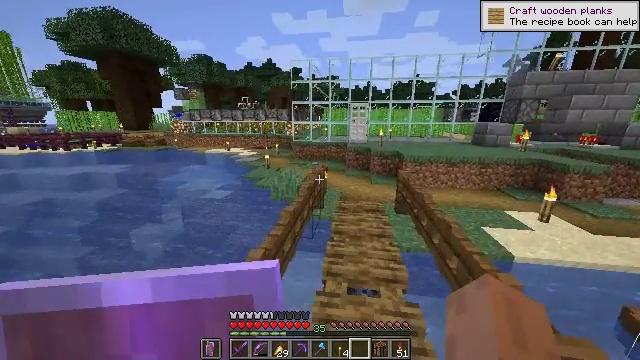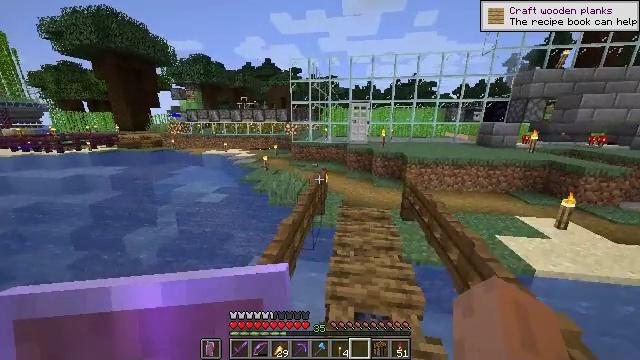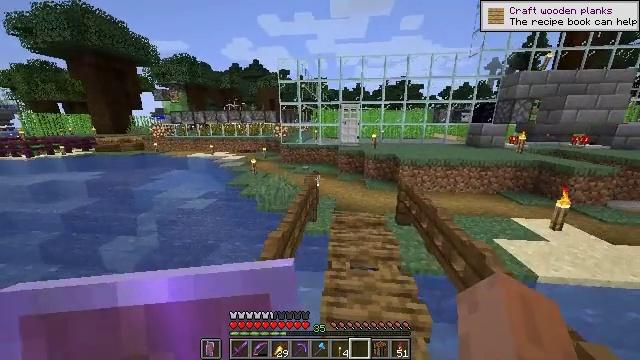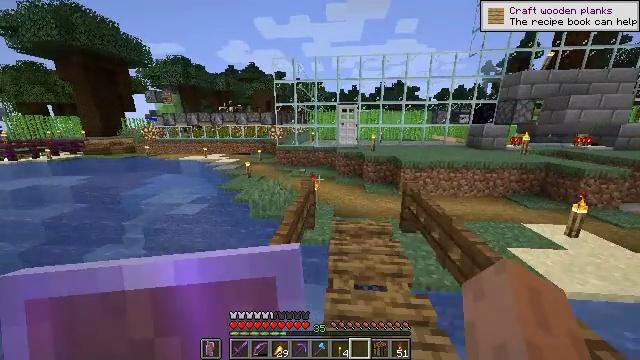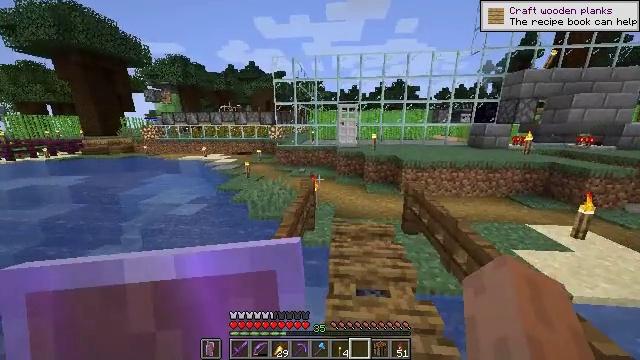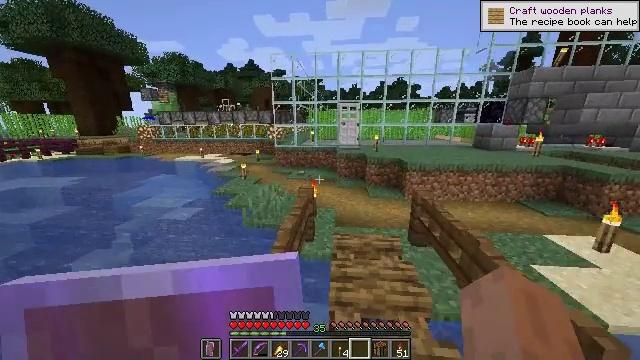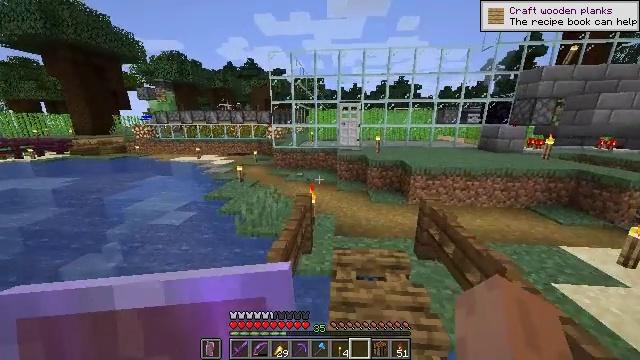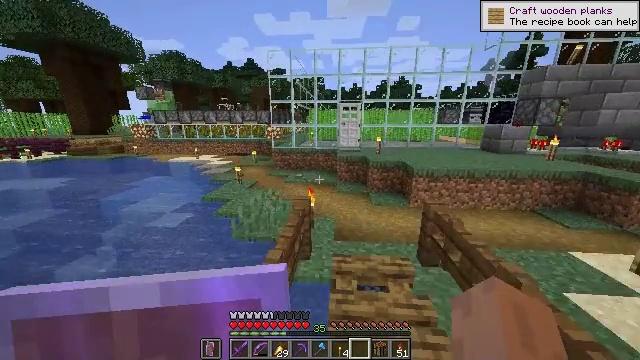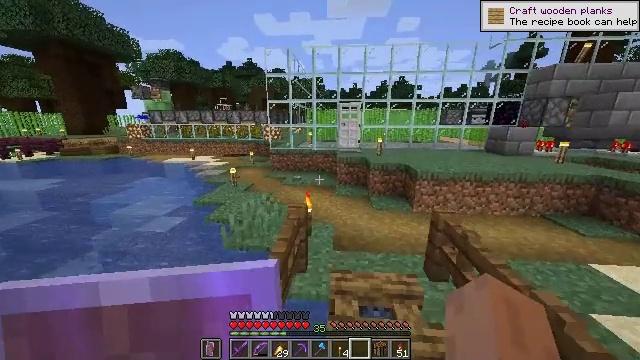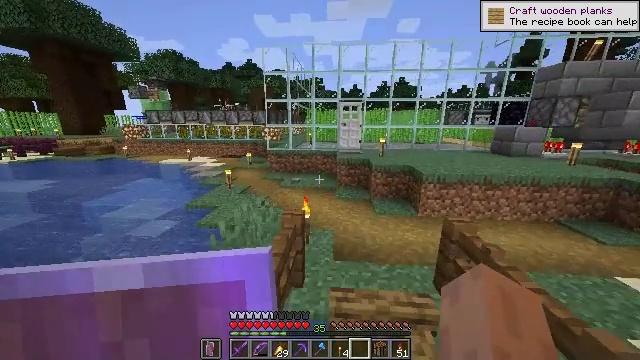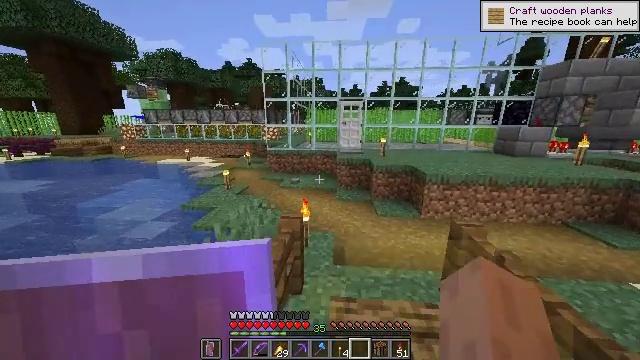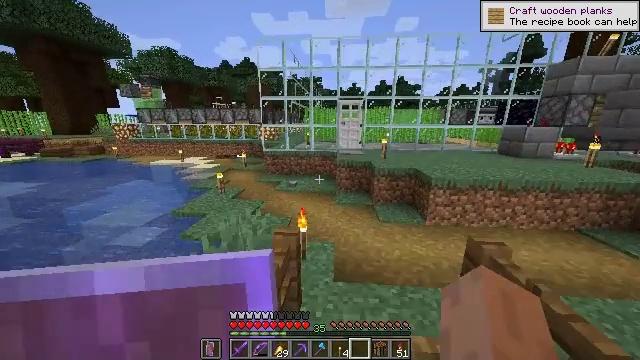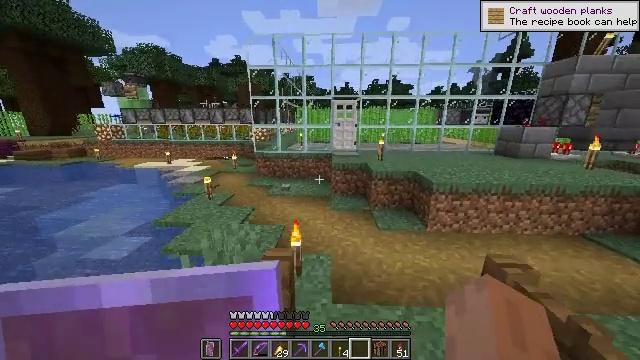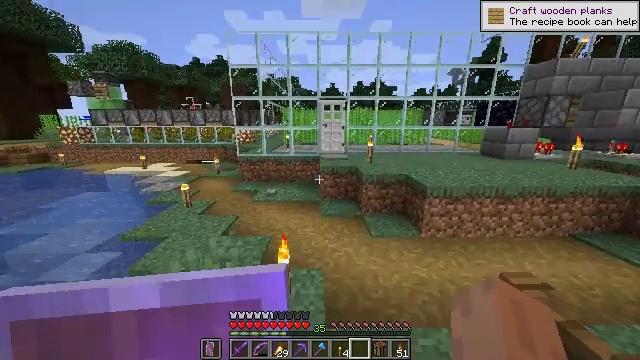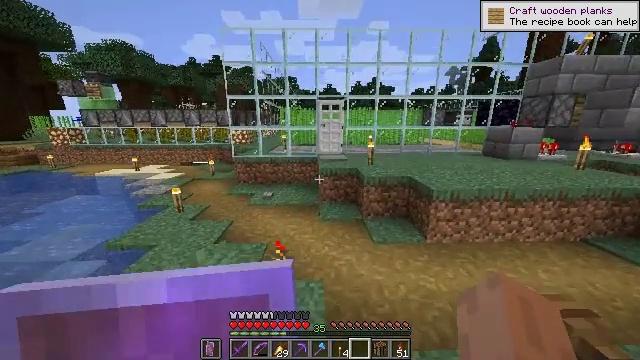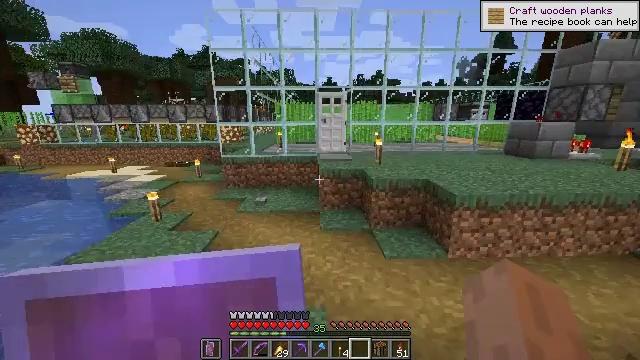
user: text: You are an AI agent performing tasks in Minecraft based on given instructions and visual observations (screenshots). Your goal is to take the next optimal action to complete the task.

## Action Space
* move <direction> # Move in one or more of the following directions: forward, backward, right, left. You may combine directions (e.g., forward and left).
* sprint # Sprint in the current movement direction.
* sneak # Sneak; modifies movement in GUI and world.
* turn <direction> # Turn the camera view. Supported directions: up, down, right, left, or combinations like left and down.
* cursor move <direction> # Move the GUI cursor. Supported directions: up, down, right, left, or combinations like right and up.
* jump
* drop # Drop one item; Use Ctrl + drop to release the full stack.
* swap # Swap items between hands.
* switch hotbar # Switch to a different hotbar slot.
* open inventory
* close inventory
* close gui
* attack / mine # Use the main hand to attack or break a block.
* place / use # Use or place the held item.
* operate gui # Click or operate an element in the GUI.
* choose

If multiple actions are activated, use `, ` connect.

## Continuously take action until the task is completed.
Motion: motion action
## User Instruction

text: Gather materials by mining the weeping vines plant.
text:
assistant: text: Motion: move forward, sprint
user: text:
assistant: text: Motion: move forward, sprint, turn right
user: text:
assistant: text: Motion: move forward, sprint
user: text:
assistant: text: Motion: move forward, sprint
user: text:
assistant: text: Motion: move forward, sprint
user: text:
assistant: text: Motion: move forward, sprint
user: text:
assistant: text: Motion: move forward, sprint
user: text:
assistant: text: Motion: move forward, sprint
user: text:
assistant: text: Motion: move forward, sprint
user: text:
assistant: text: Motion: move forward, sprint
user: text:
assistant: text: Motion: move forward, sprint
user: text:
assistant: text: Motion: move forward, sprint, turn right
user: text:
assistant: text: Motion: move forward, sprint, turn right
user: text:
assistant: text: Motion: move forward, sprint
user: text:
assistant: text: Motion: move forward, sprint
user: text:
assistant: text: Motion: move forward, sprint
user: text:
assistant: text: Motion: move forward, sprint
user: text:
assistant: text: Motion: move forward, sprint, turn right
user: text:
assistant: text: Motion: move forward, sprint, turn right
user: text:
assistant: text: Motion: move forward, sprint, turn right
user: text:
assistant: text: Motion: move forward, sprint, turn right
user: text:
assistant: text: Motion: move forward, sprint, turn right
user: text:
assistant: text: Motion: move forward, sprint, turn right
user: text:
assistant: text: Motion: move forward, sprint, turn right
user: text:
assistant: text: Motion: move forward, sprint, turn right
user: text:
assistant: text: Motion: move forward, sprint
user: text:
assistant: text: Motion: move forward, sprint
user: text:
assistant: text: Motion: move forward, sprint
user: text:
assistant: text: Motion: move forward, sprint
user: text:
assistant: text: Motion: move forward, sprint